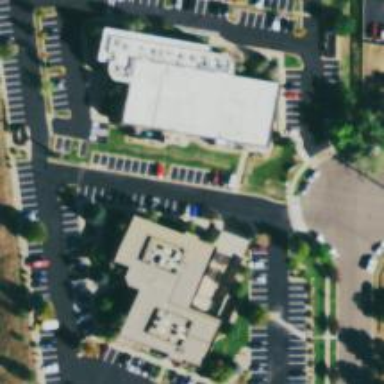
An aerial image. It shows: Office building.